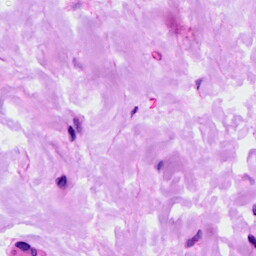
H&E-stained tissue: Ovarian